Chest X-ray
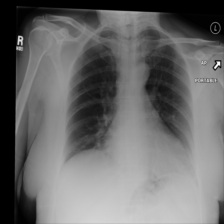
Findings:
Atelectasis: negative
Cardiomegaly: negative
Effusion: negative
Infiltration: negative
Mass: negative
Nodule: negative
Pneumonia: negative
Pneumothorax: negative
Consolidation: negative
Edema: negative
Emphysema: negative
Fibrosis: negative
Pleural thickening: negative
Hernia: negative